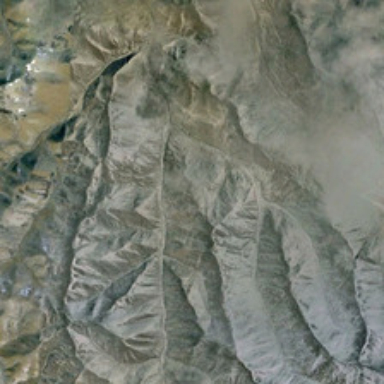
It is a piece of gray mountain .